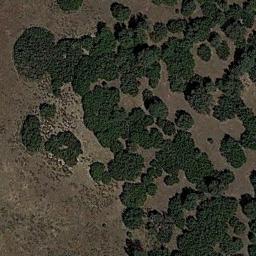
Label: chaparral